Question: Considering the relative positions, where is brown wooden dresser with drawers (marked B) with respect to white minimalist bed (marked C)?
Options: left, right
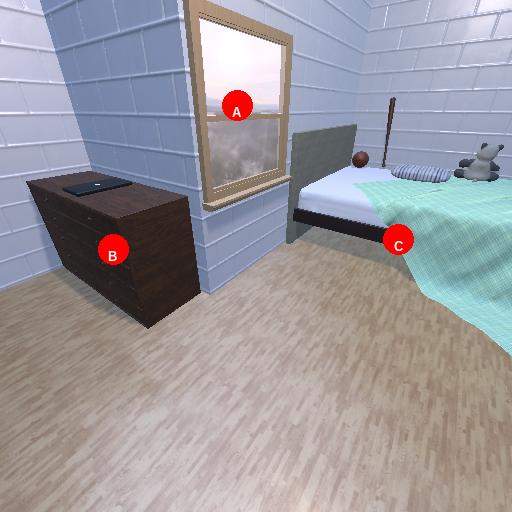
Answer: left